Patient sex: F
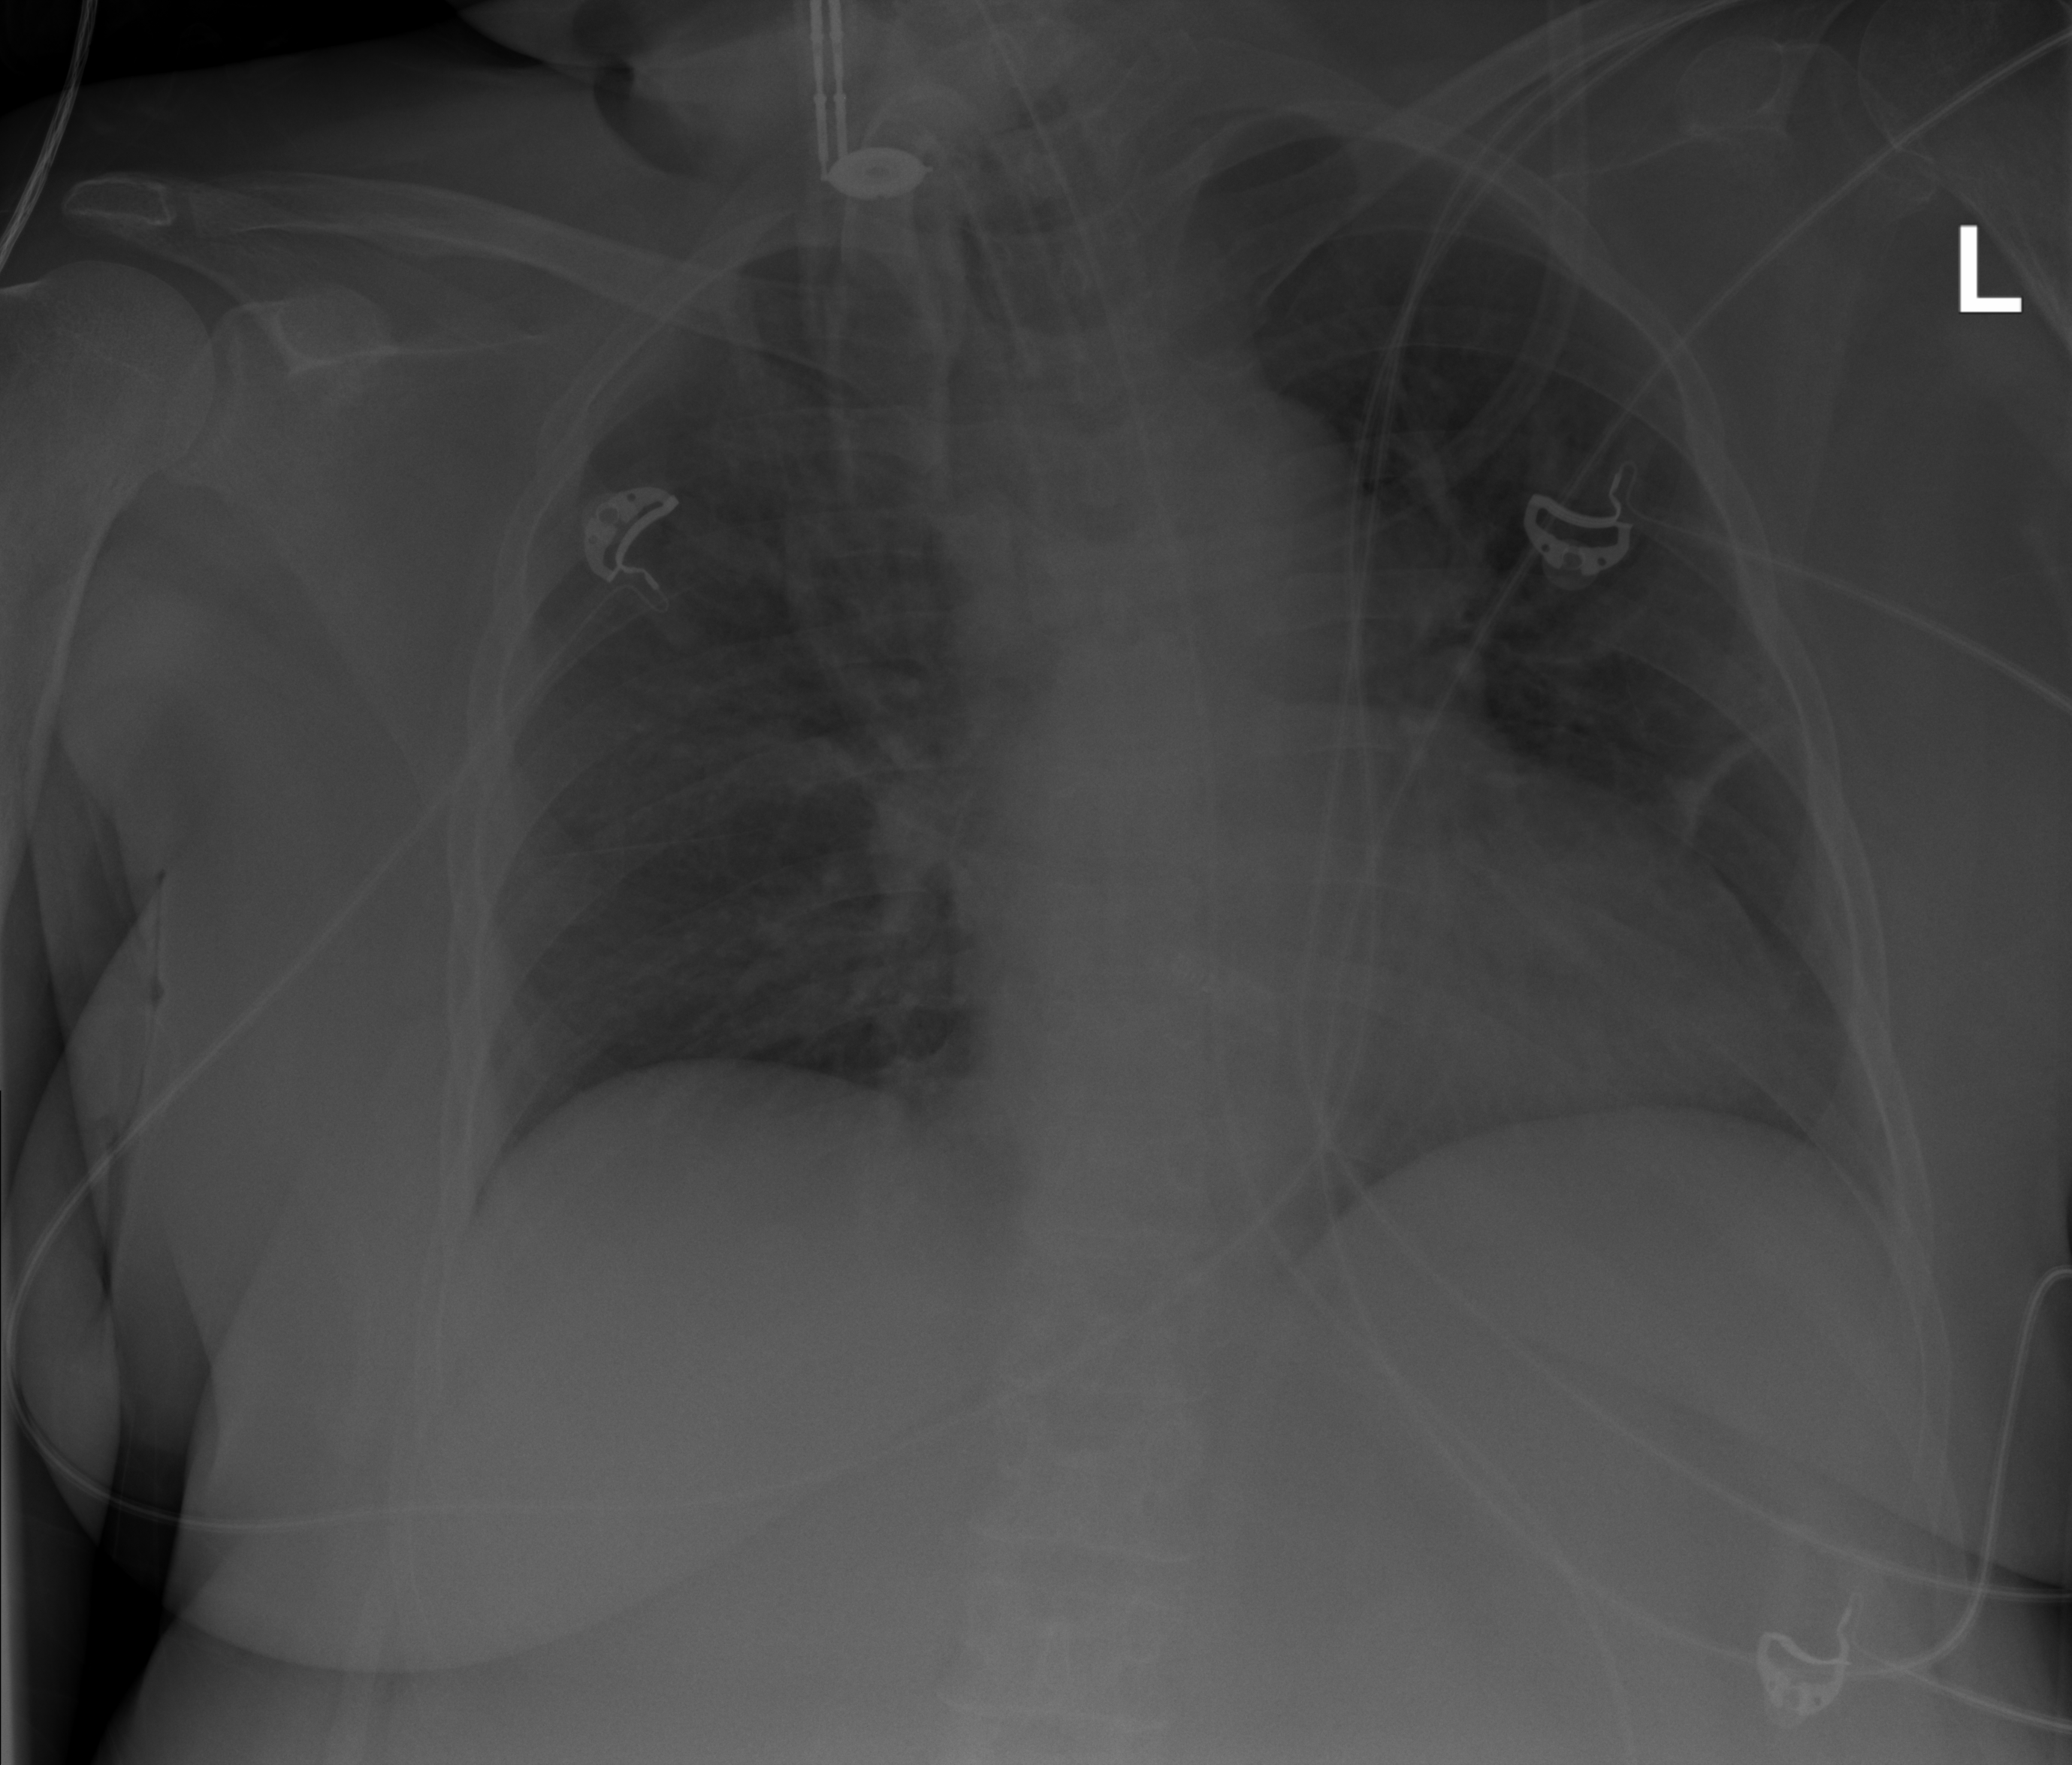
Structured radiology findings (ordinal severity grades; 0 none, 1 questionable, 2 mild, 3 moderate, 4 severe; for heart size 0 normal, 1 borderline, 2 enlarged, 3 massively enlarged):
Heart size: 2
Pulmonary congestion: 2
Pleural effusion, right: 1
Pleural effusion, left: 0
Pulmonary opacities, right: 2
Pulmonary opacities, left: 1
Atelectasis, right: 2
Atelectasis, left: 2